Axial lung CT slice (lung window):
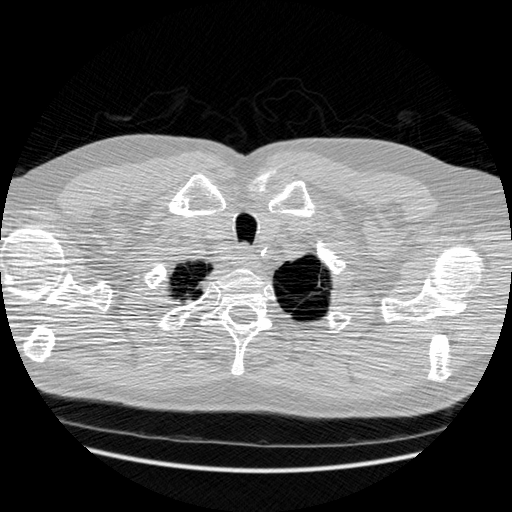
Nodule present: no